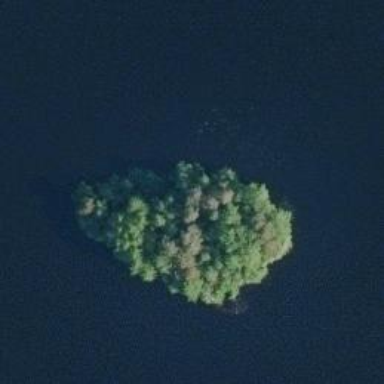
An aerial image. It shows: Image showing island.